Question: I have plotted a sphere using gnuplot in parametric mode. I am trying to plot 3d data from a file, which will surround the sphere. It seems that the points with overlap with the sphere are hidden even though they should be in front of the shape.
Here's my script:
'''
unset border
unset colorbox
unset key
unset tics
set view equal
set isosamples 64
set pm3d depthorder interpolate 0,0
set palette rgb 3,3,3
set parametric
r = 19
splot 'saturn.txt' linecolor rgb 'black', r*sin(u)*cos(v) + 40, r*sin(u)*sin(v) + 40, r * cos(u) + 40.5 w pm3d
'''
### Here is the data file, saturn.txt on pastebin
The image below shows my problem. On the left is the full set of data plotted without the sphere. In the middle it can be seen that there are points missing from in front of the sphere. The view on the right shows that these points are definitely in front of the sphere. Is there any way I can plot both at the same time without the points in front of the sphere being hidden?

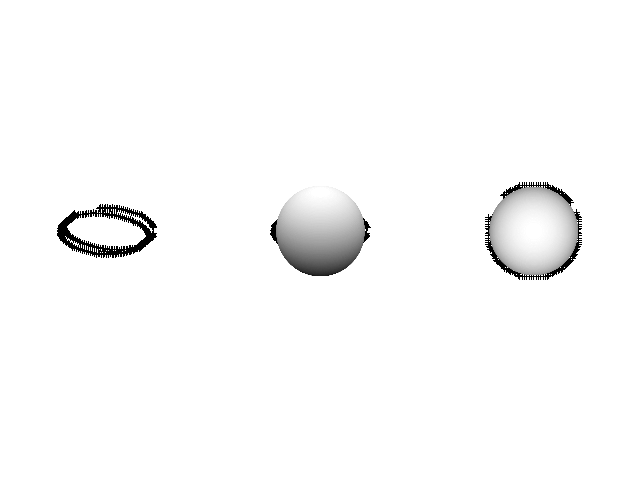
Answer: I found the answer, in <URL>:
'''
set hidden3d front
'''
Why exactly that works is a mystery to me. I couldn't find anything relevant in the gnuplot manual about it.
Here's the final plot: